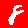
Digit: 8